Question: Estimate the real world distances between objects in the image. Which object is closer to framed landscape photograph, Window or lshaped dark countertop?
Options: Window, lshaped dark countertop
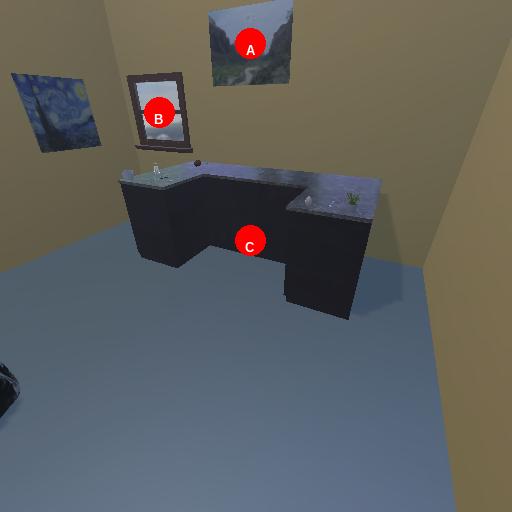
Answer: Window